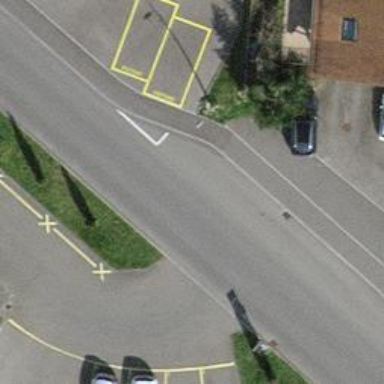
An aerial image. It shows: Parking aisle designated as service road.